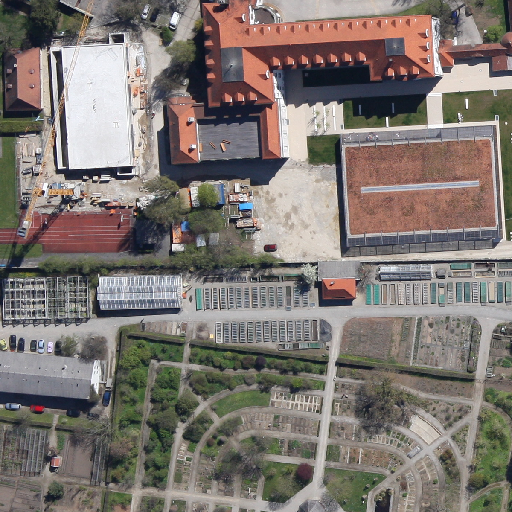
Referring expression: sidewalk